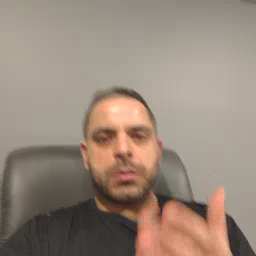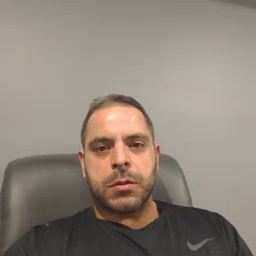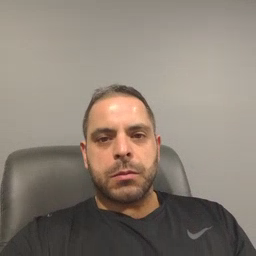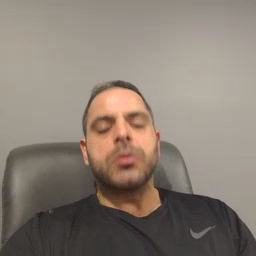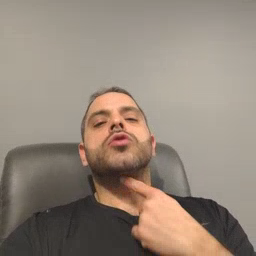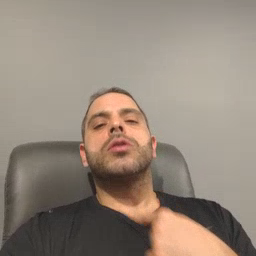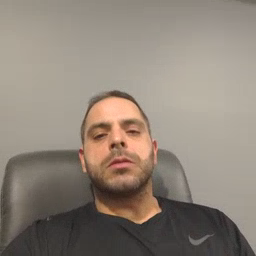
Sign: thirsty